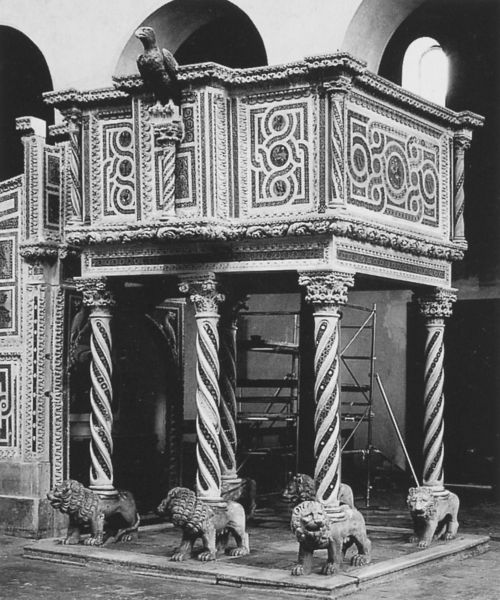
Titel: Kanzel des Nicolo di Bartolomeo (Ravello, Dom)
Künstler: Nicolo di Bartolomeo da Foggia
Standort: Ravello, Dom (EU - I - Campanien)
Schlagwörter: adler, marmor, raum, säule, säulen, gebäude, muster, ornament, sockel, tragen, kirche, figur, innen, renaissance, skulptur, balkon, relief, bogen, italien, venedig, verzierung, streifen, foto, vier, gerüst, mosaik, gedreht, kapitelle, kapitell, sims, löwen, kanzel, siena, löwe, sechs, pisa, oktogon, mäander, romanisch, inkrustation, pisano, kanzeö, nicola, kanzel romanisch, kanzel pissano, maosaik, targen, löwen sockel